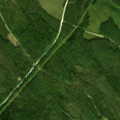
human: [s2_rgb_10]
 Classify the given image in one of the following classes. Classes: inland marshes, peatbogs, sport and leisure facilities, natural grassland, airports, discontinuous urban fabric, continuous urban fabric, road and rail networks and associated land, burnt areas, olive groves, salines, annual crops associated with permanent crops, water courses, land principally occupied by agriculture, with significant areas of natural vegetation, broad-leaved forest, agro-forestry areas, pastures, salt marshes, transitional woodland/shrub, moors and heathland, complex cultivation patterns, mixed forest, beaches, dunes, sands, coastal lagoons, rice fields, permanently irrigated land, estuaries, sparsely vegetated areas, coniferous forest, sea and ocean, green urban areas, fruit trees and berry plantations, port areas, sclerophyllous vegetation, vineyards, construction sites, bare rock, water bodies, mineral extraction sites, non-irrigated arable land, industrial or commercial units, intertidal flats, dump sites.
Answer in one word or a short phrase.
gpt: coniferous forest, mixed forest